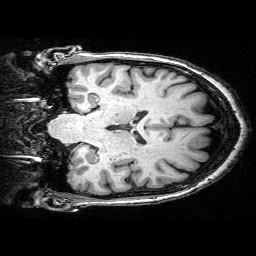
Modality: T1w
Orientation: coronal
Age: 68
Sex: female
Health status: ill
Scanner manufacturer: siemens
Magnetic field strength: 3 T
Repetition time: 0.0025 s
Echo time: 0.00336 s